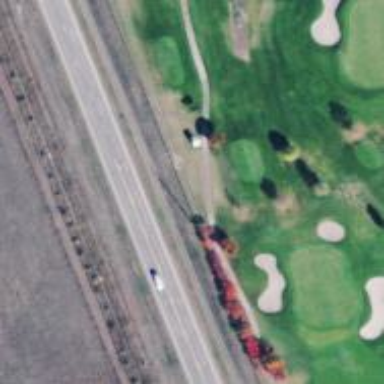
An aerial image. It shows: Golf course surrounded by greenery.